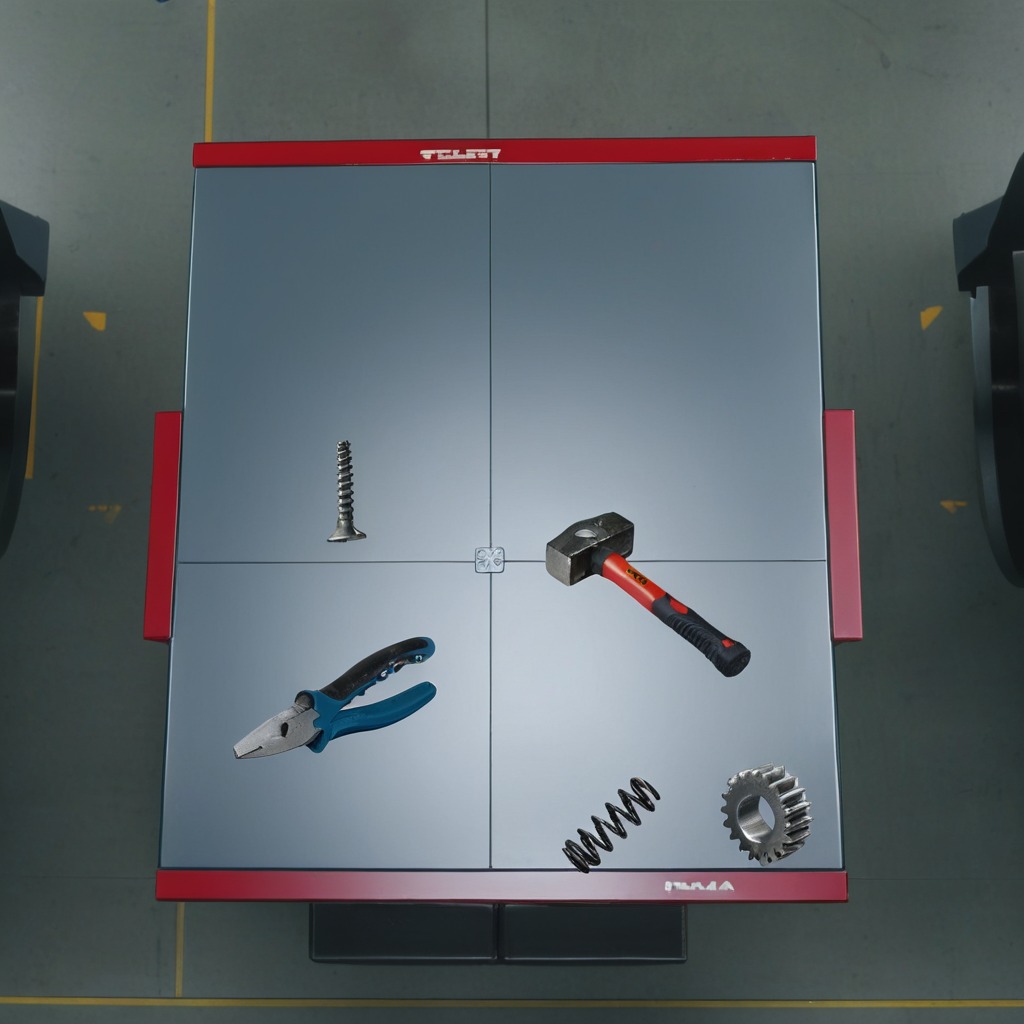
A gear with teeth, a hammer, a metal machine screw, a pair of pliers, and a coiled metal spring are lying on the toolbox surface.